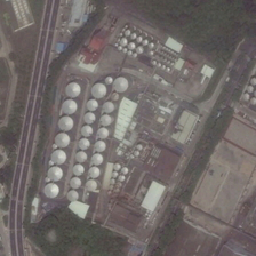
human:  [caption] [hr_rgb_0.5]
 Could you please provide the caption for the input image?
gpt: Many trees have been planted around the factory.

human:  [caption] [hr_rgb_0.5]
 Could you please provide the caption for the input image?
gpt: Many trees have been planted around the factory.

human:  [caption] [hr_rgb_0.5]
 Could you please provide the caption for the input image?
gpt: There are many trees in the factory.

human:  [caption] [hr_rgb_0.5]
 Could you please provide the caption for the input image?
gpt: There are many trees around the factory.

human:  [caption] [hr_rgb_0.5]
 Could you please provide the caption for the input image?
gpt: Many trees have been planted around the factory.